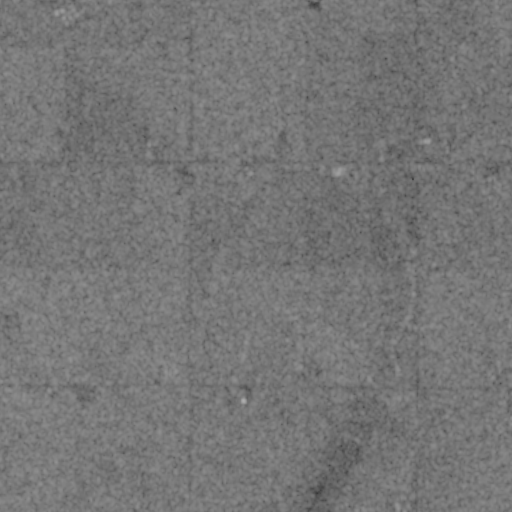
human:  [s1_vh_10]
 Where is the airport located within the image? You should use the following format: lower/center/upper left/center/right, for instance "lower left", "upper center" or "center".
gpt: The airport is located in the lower right of the image.
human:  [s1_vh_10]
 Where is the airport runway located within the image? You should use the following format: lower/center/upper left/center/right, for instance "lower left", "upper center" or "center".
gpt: The airport runway is located in the lower center of the image.
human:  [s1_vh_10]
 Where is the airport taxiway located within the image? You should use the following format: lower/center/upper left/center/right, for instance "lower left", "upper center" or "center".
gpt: The airport taxiway is located in the lower center of the image.
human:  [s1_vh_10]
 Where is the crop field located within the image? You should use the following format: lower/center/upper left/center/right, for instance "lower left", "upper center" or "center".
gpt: The crop field is located in the lower right of the image.
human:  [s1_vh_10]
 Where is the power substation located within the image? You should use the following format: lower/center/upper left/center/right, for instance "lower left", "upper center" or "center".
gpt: The power substation is located in the upper right of the image.
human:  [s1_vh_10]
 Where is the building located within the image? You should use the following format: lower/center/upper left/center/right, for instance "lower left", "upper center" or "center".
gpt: There is no building in the image.

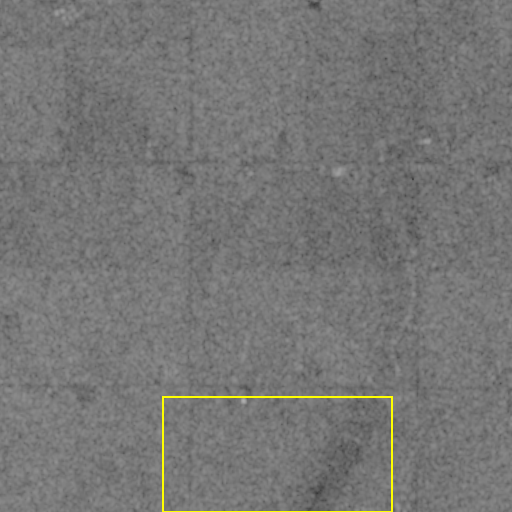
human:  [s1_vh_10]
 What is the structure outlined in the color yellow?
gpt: The structure outlined in yellow is an airport.
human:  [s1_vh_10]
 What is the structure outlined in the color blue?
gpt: There is no blue outline.